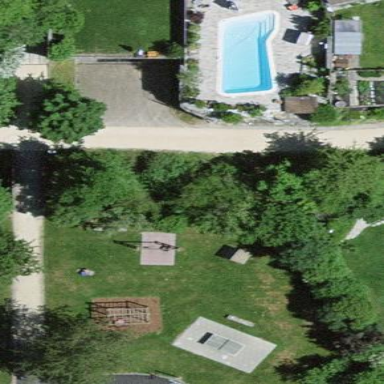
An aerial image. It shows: Playground area for leisure activities on the land.